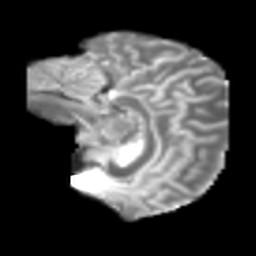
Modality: T2w
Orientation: sagittal
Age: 24
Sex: male
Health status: healthy
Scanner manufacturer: philips
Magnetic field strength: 3 T
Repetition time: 10.379 s
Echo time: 0.0712 s